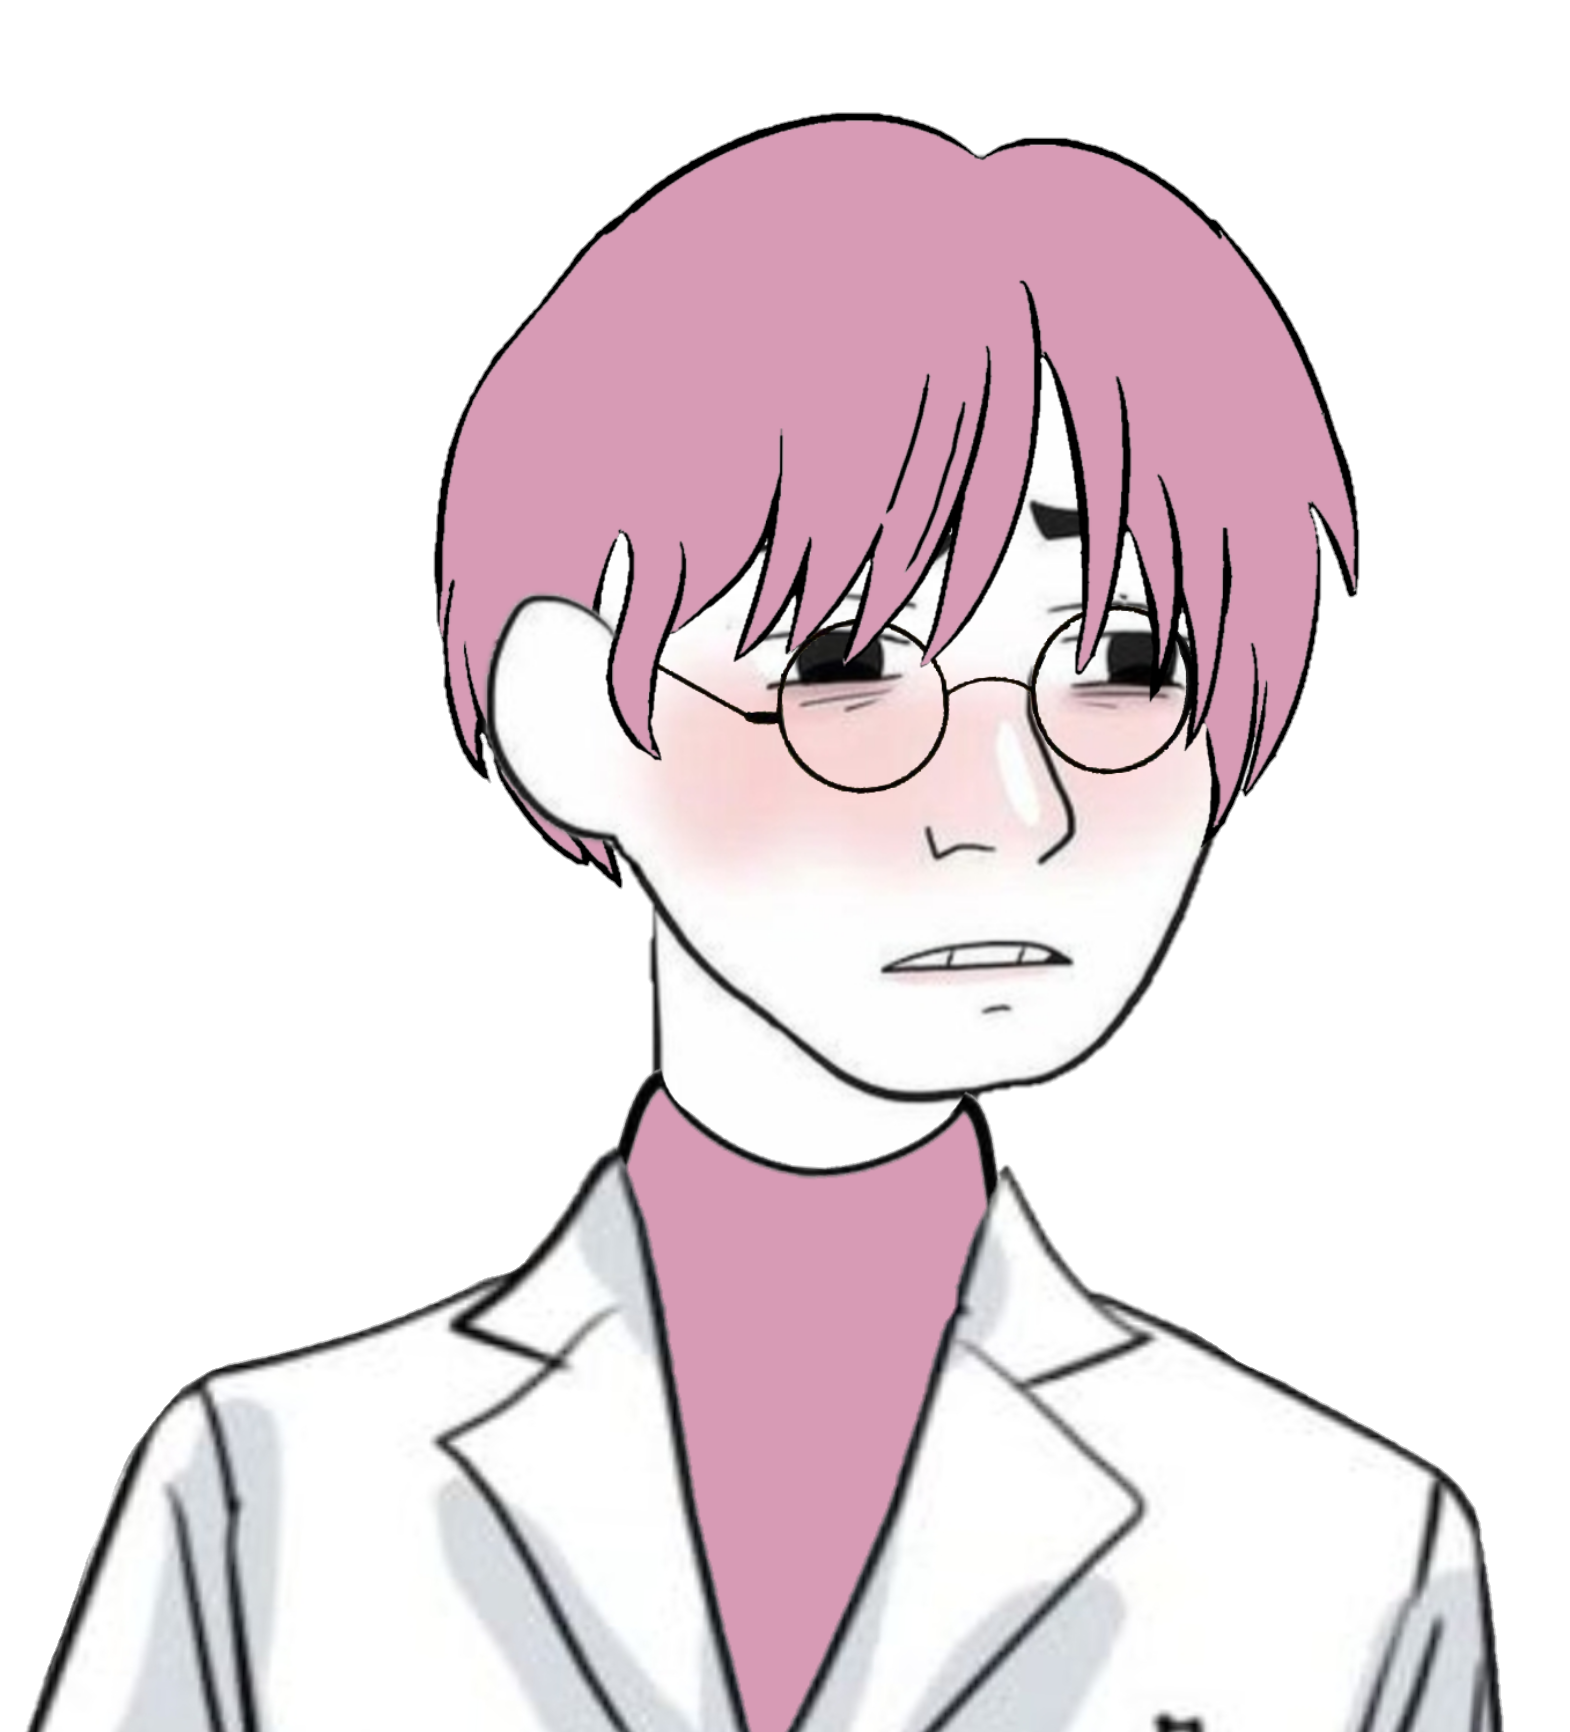
Label: 5_Twinkjak